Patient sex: M
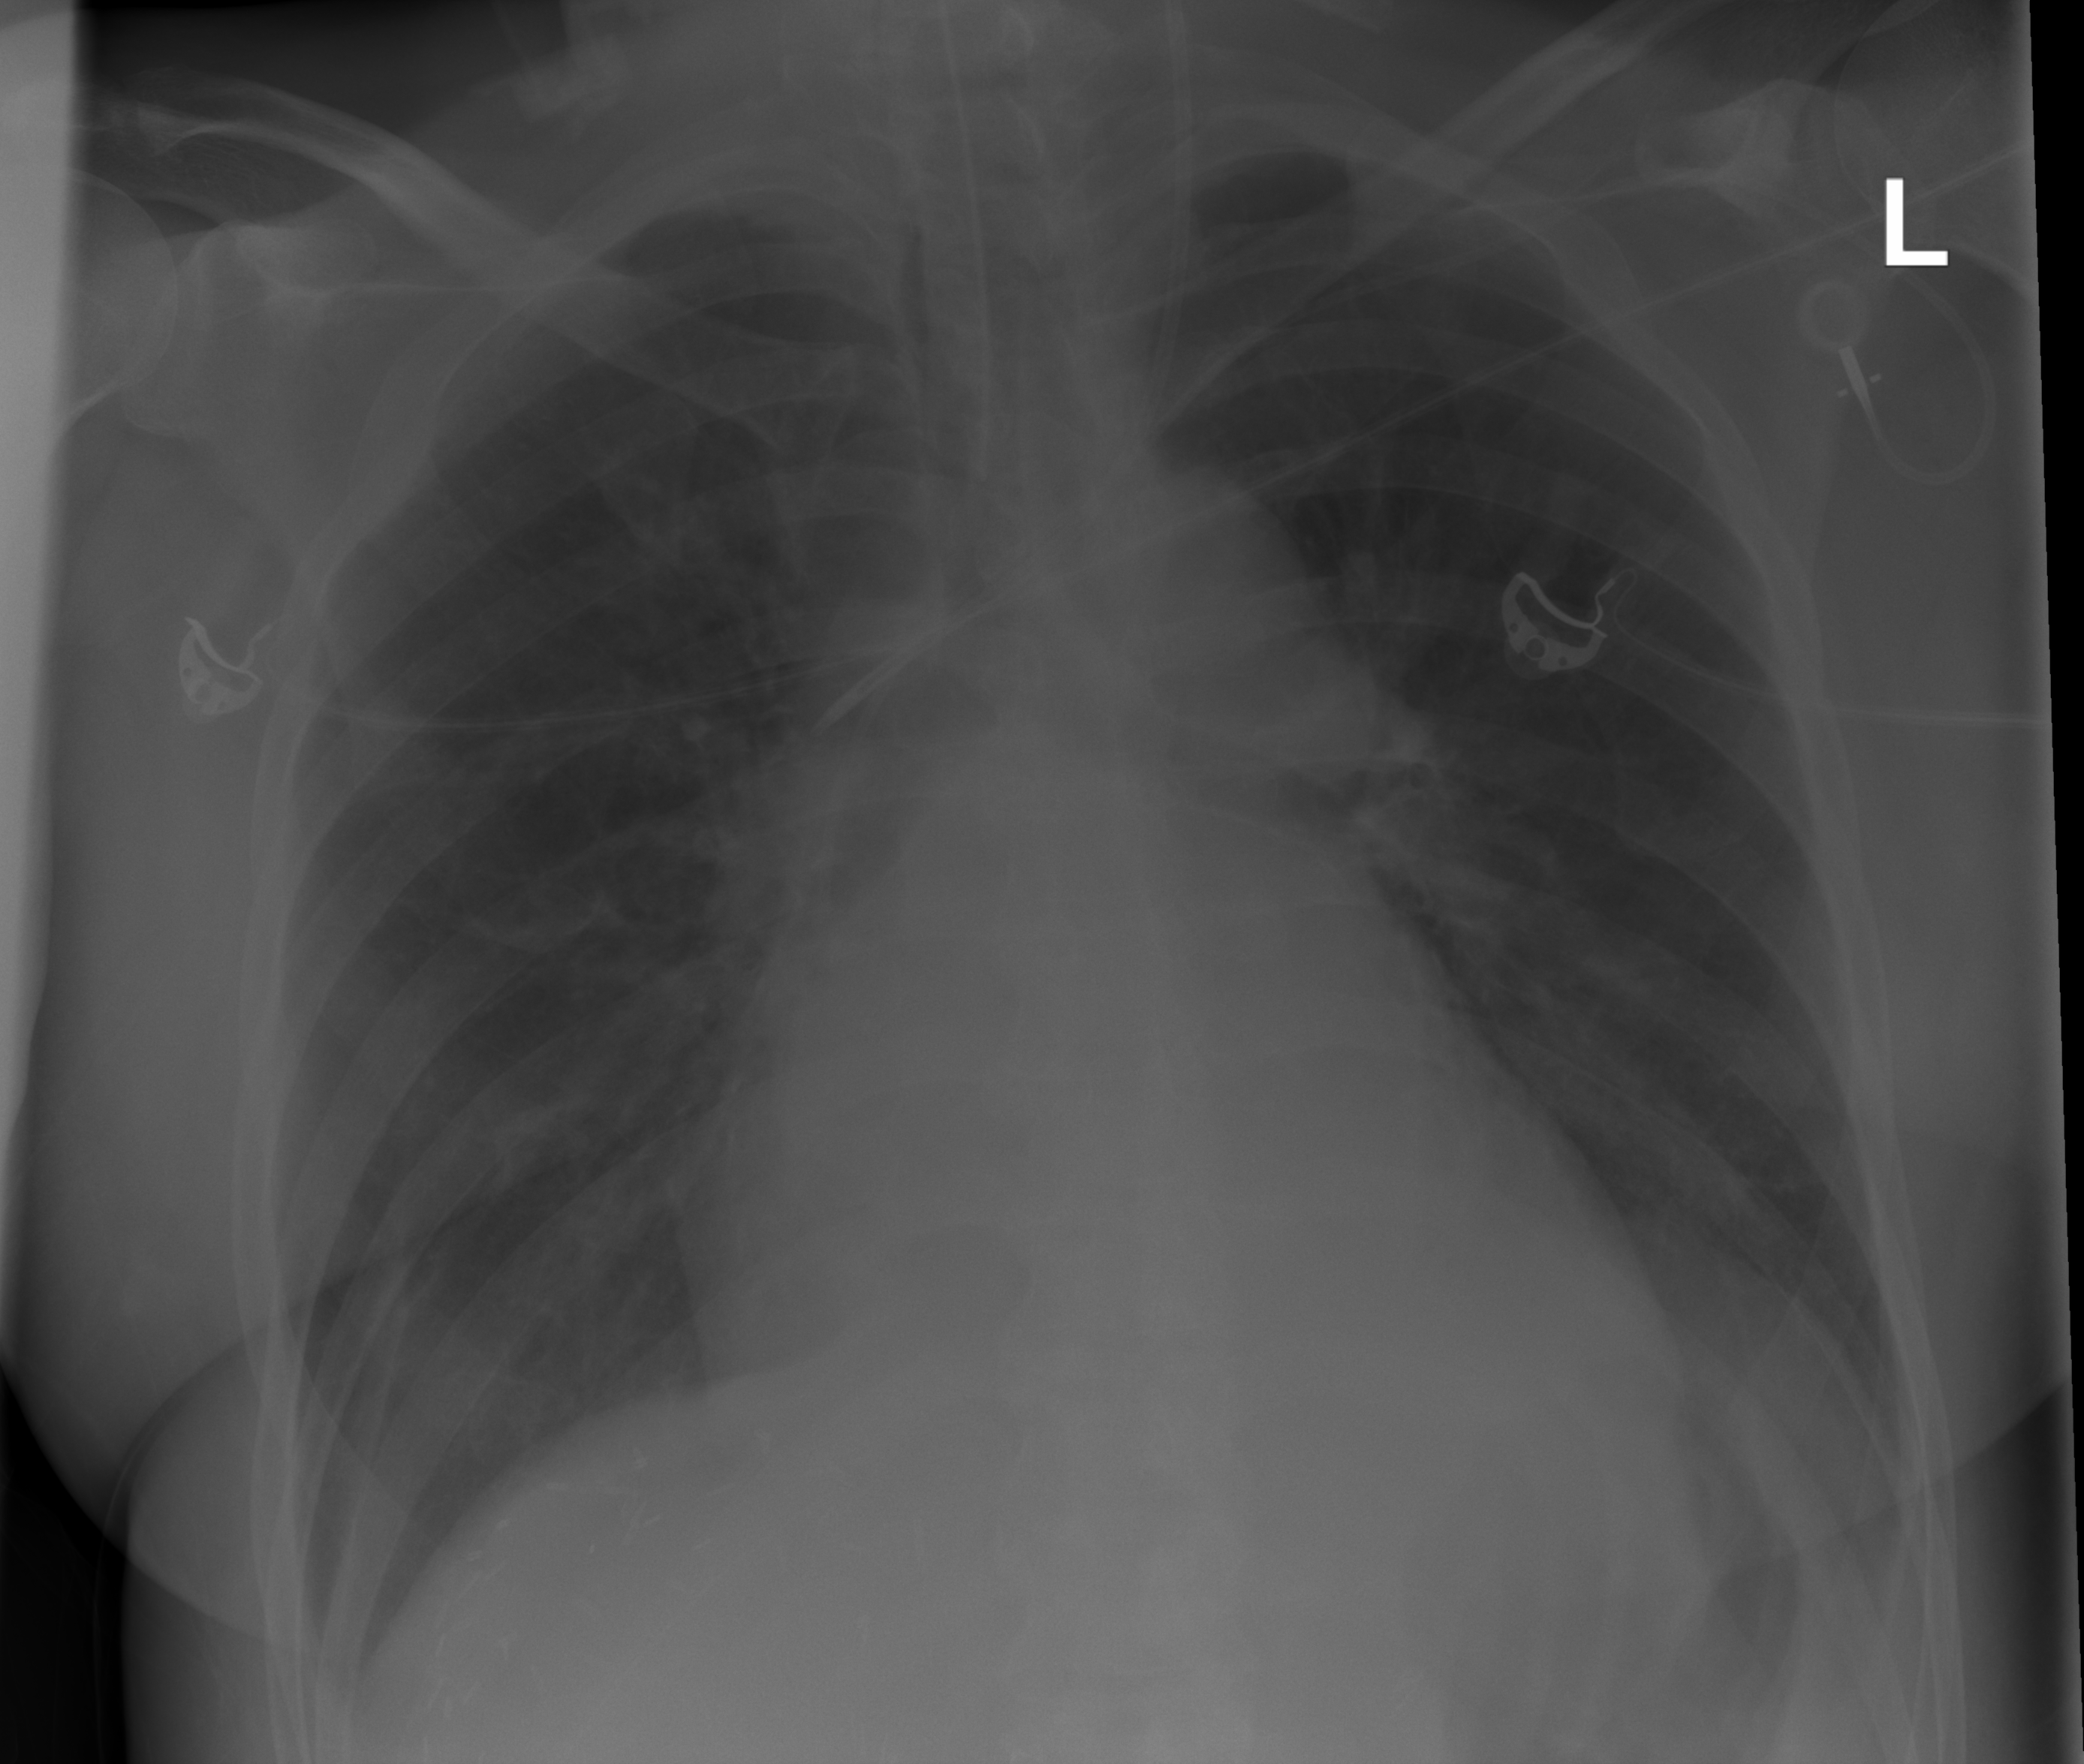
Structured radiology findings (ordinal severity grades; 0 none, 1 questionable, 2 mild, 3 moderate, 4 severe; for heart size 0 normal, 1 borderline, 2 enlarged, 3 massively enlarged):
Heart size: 2
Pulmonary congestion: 0
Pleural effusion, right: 0
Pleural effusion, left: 0
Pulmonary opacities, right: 0
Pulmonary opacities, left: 0
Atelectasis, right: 2
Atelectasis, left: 0